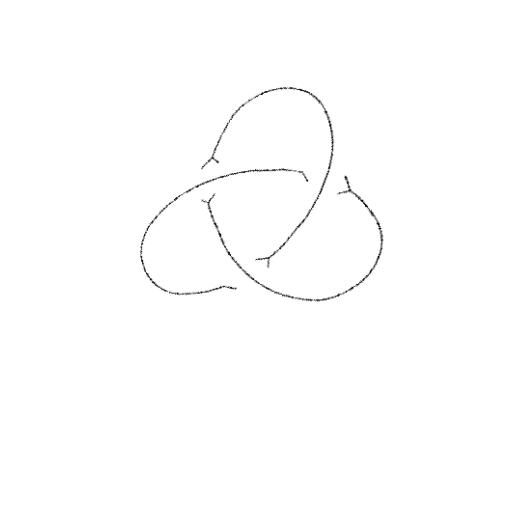
Crossing number: 3